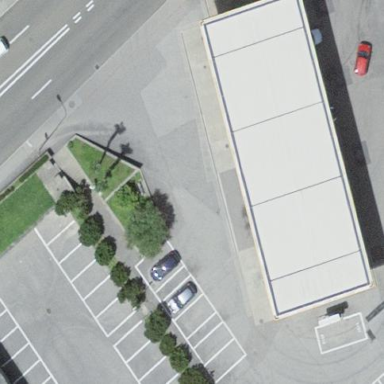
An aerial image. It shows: View of roof of building.